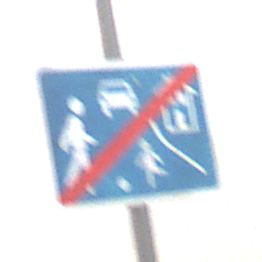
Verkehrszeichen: EndeVerkehrsberuhigterBereich
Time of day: MorningAfternoon
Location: Outdoor (Nature)
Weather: Overcast
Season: NotSpecified
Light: Natural